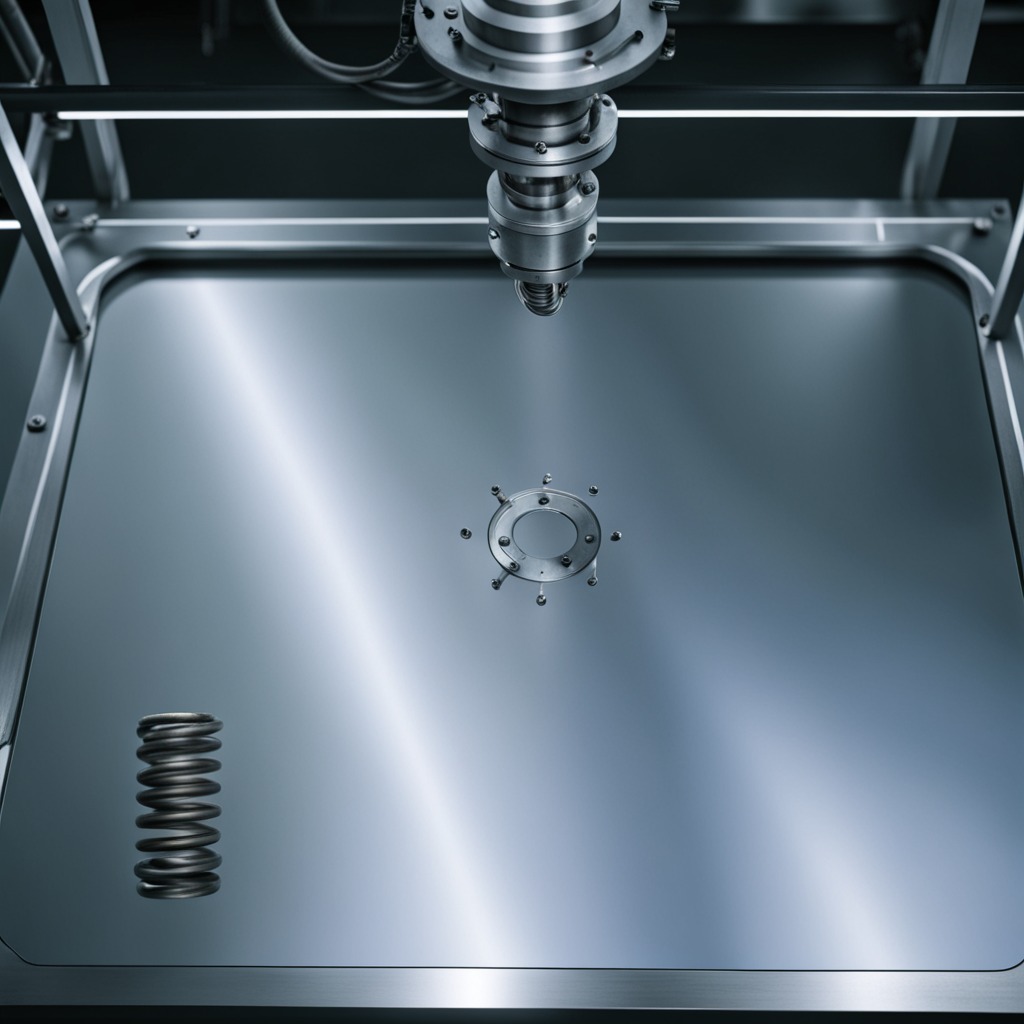
A coiled metal spring lies on a metal table in a machine shop under fluorescent lights.